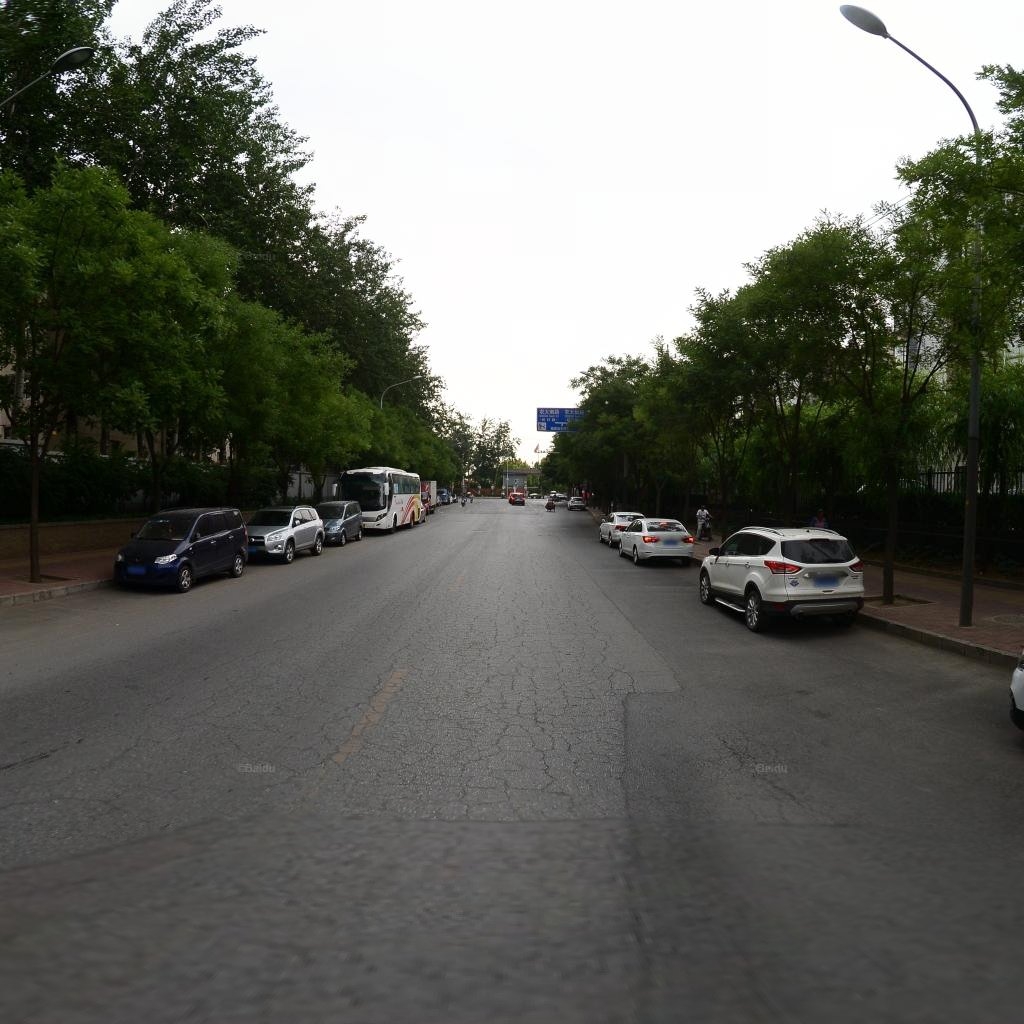
Region: Haidian
Road damage annotations: alligator crack